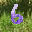
Label: 6